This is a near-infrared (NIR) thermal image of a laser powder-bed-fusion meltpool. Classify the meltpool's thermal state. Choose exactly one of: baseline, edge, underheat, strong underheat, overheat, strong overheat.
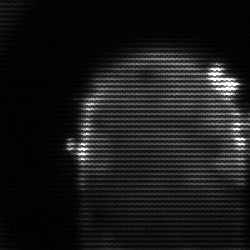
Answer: baseline